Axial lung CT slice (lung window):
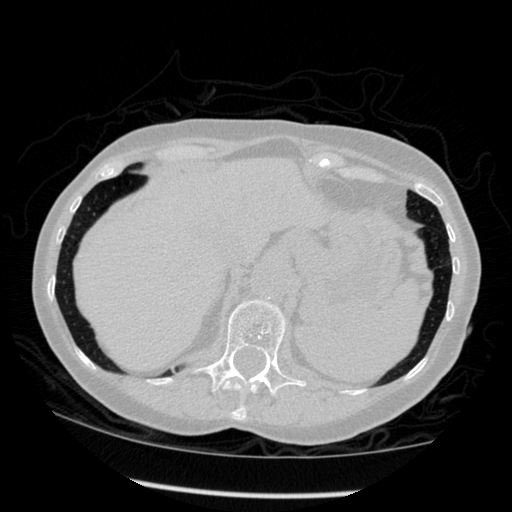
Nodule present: no